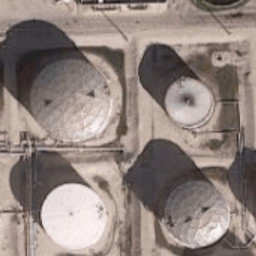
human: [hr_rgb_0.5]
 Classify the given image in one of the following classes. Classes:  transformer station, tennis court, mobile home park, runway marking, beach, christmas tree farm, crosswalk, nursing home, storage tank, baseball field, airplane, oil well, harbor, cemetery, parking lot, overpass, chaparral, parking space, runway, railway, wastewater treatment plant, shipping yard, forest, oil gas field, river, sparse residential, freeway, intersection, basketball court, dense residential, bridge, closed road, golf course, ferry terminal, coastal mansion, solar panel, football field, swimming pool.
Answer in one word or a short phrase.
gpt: storage tank